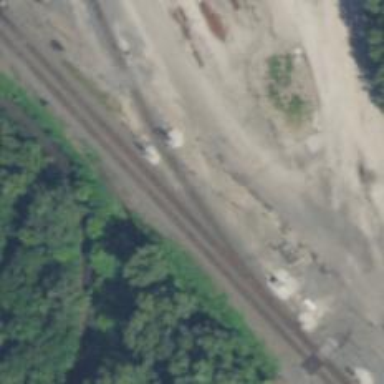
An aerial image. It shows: Railway siding with rails.